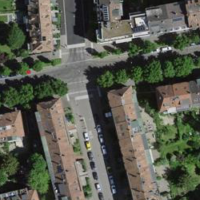
EUNIS habitat code: 54
Species observed at this site:
Tulipa praestans